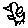
Label: bird